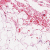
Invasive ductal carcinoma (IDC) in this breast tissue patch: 0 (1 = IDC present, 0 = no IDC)